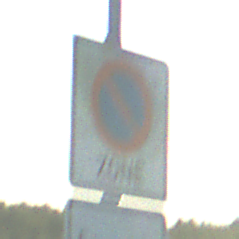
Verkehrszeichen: BeginnEingeschraenktesHalteverbotZone
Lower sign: ZeitangabenMitBeschraenkungAufWochentage8
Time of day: MorningAfternoon
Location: Outdoor (Nature)
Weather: Clear
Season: NotSpecified
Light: Natural